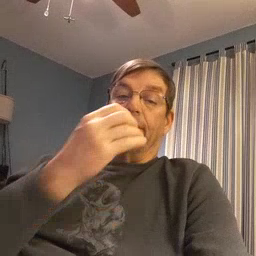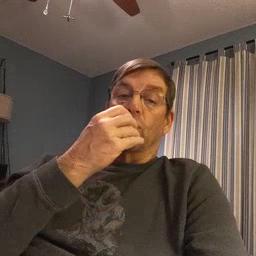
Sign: food